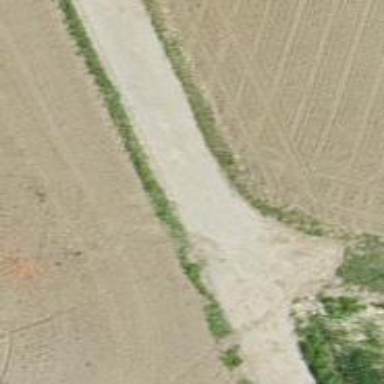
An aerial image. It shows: Dirt track with grade 4 surface.